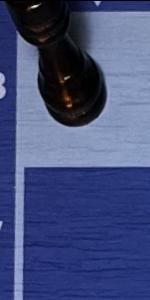
Label: Empty